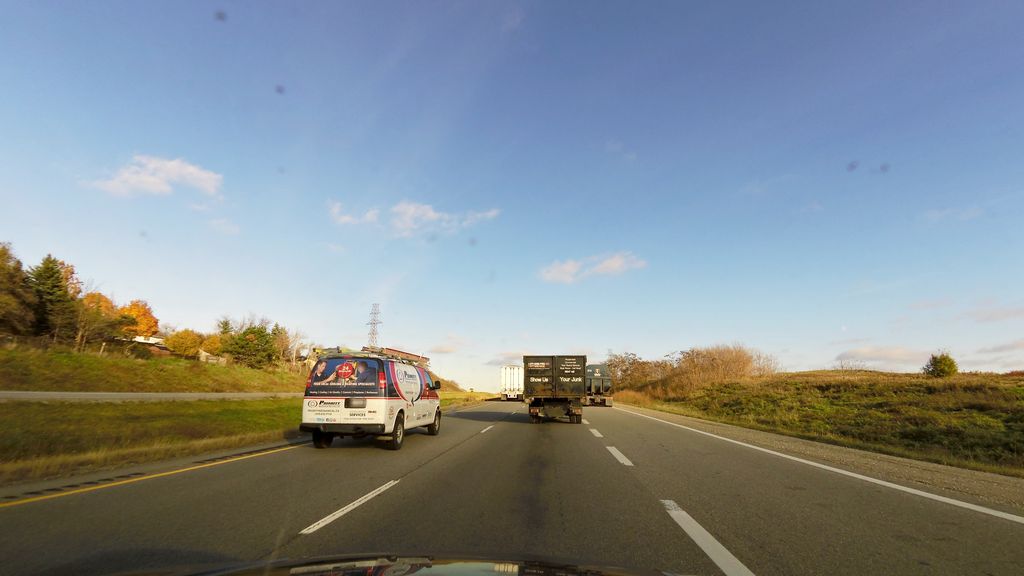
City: kitchener-waterloo